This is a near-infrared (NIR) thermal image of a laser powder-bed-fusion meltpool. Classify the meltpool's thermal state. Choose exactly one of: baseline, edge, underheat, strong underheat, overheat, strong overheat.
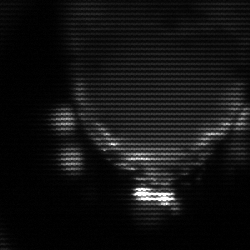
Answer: baseline